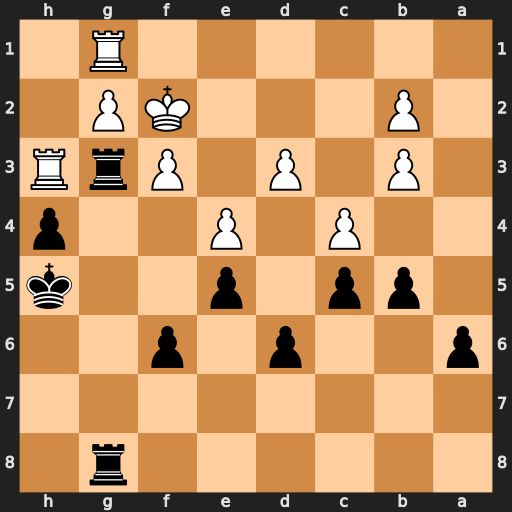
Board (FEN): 6r1/8/p2p1p2/1pp1p2k/2P1P2p/1P1P1PrR/1P3KP1/6R1
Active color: b
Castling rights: -
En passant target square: -
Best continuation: Rxh3 gxh3 Rxg1